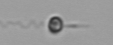
Label: flagellate